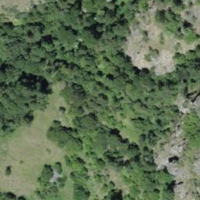
EUNIS habitat code: 41
Species observed at this site:
Parnassia palustris